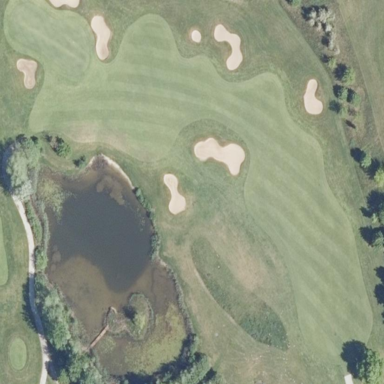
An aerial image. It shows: Golf fairway in the image.